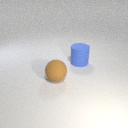
large blue rubber cylinder behind large brown rubber sphere